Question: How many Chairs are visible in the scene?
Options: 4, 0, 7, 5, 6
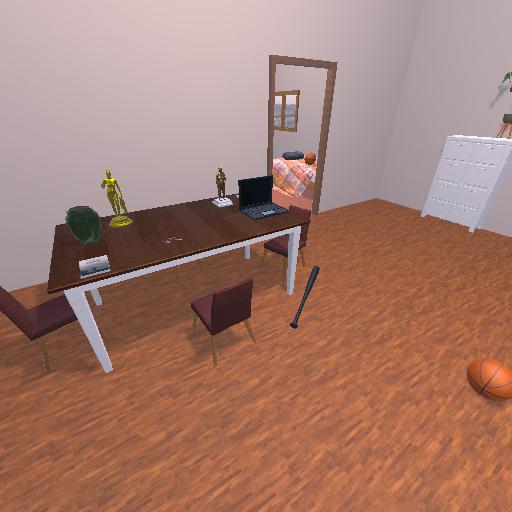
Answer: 4